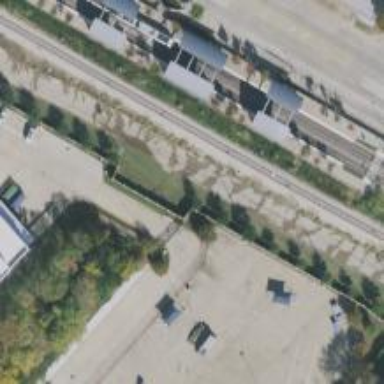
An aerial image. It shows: Platform at the railway with shelter for public transport.